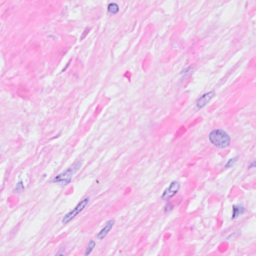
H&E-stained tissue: Breast